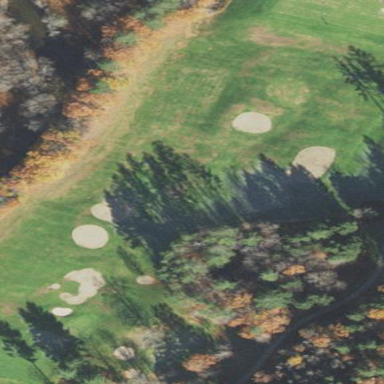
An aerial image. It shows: Grassy area used as driving range for golf.